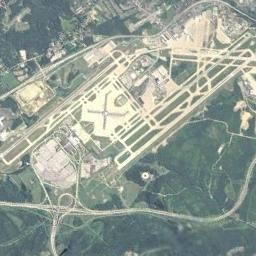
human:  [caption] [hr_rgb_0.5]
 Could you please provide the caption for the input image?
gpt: There is an airport in the middle of the forest .

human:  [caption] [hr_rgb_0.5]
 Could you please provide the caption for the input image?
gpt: The airport is divided into two triangular areas by several runways .

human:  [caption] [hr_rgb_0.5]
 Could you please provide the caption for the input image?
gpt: An airport with some staggered runways and open areas in the forest and some roads through the forest .

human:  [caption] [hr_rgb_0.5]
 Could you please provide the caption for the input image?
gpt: A huge complex airport with many runways and buildings is surrounded by a residential area and green spaces .

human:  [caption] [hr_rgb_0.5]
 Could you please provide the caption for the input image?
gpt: The airport is surrounded by grass .